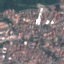
Land use / land cover: Residential